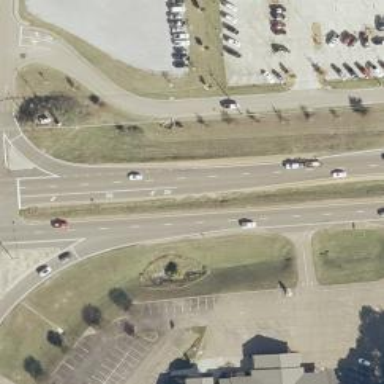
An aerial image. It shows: Trunk link highway.